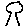
Label: tree